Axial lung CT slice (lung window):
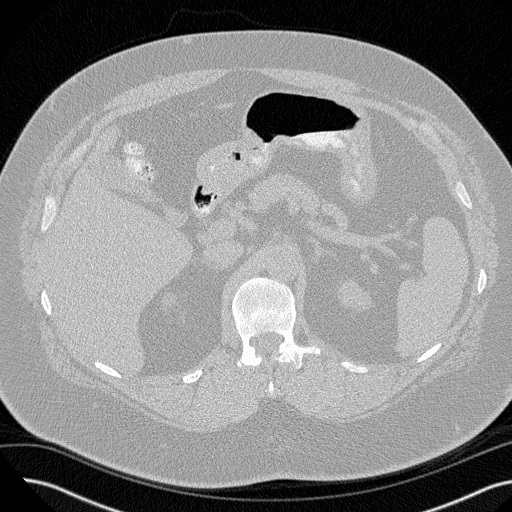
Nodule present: no